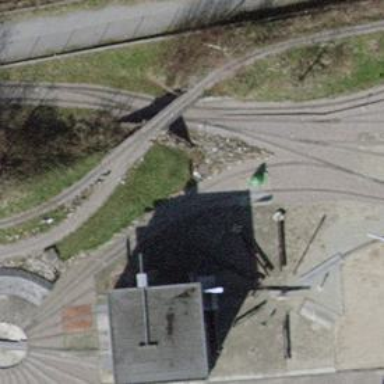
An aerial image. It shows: Miniature railway.